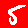
Digit: 5